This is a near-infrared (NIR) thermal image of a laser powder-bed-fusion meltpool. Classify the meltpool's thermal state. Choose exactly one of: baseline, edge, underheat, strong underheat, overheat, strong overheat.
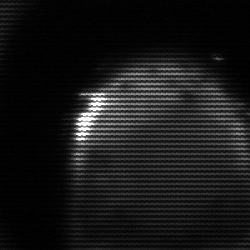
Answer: edge